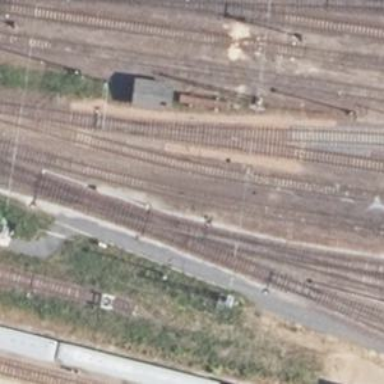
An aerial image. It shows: Railway switch.